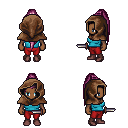
a pixel art fantasy rpg character, female body template, human, dark skin, teal pirate shirt, red pants, pink extra-long topknot hairstyle, cloth hood, maroon shoes, dagger, four views (front, back, left, right), 2x2 character sprite sheet, small pixel art, hard edges, no anti-aliasing